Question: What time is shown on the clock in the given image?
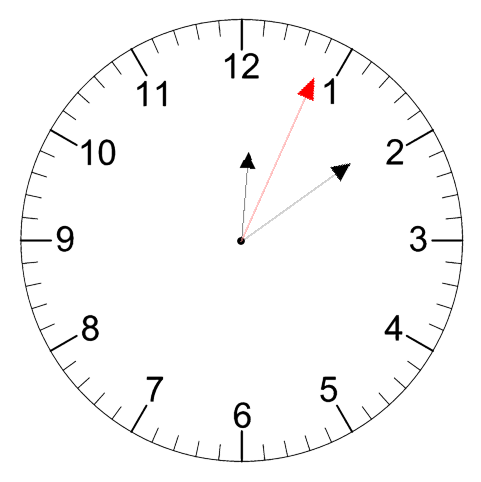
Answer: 12:09:04